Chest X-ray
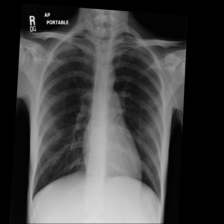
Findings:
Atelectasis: negative
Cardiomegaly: negative
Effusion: negative
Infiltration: negative
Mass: negative
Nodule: negative
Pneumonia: negative
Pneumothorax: negative
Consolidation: negative
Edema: negative
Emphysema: negative
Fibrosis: negative
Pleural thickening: negative
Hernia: negative